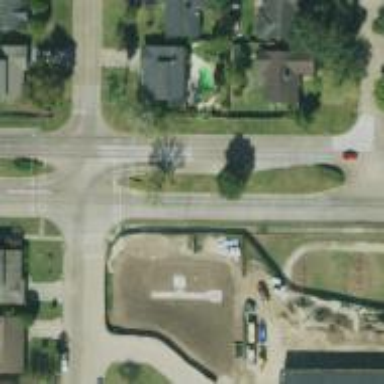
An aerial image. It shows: Stop road.